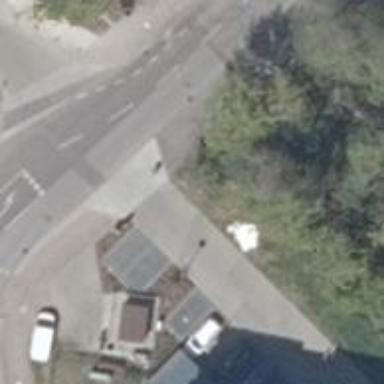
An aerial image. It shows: Asphalt path with asphalt cycleway.